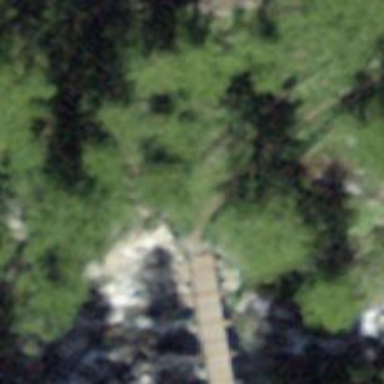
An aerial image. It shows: Path on bridge.